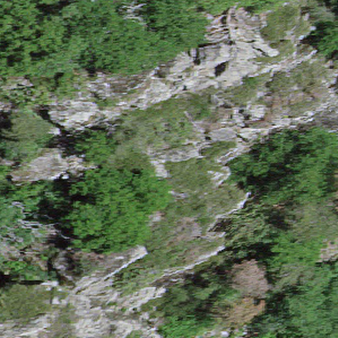
Label: bouldering_area